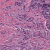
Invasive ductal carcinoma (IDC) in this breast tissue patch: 1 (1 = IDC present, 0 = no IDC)